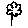
Label: flower